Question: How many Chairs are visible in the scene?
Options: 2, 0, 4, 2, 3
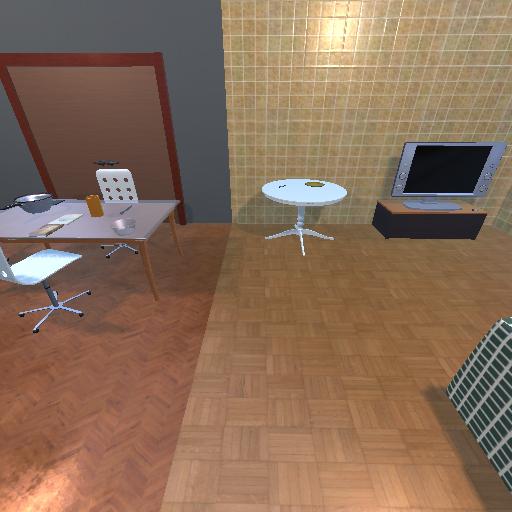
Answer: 2